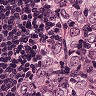
Metastatic tissue present: yes